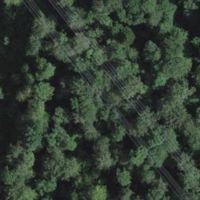
EUNIS habitat code: 41
Species observed at this site:
Carex sylvatica
Geranium robertianum
Acer pseudoplatanus
Geum urbanum
Circaea lutetiana
Melica nutans